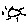
Label: sun